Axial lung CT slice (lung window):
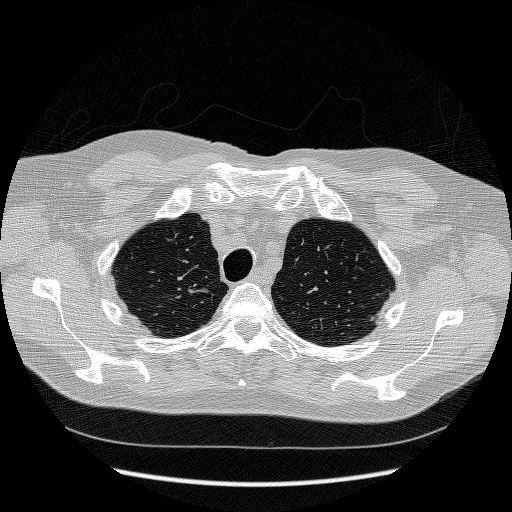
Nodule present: no